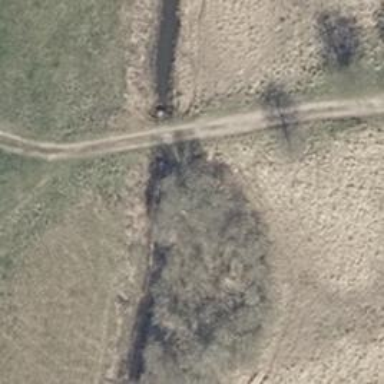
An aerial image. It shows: Bridge over track with ground surface. The track has grade2 tracktype.